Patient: sex F, age 59
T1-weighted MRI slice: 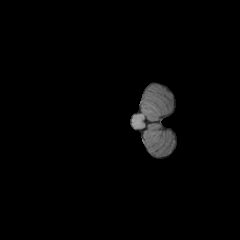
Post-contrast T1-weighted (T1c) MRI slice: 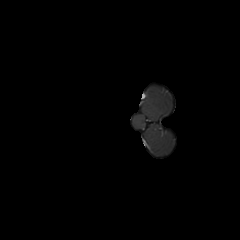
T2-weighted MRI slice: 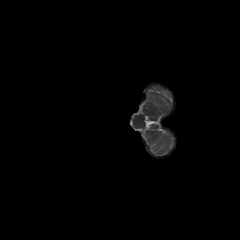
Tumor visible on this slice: no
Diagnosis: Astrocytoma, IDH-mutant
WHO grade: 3